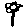
Label: flower